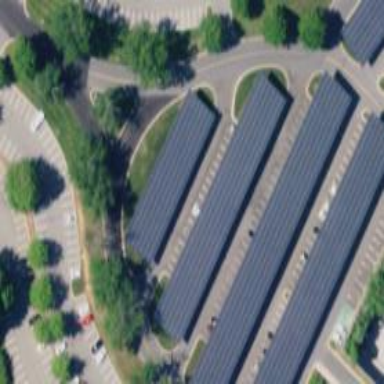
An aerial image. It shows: Solar photovoltaic panel on the roof of building used as solar power generator.